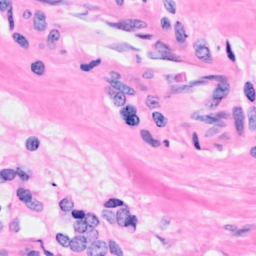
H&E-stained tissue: Breast